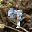
Label: 7